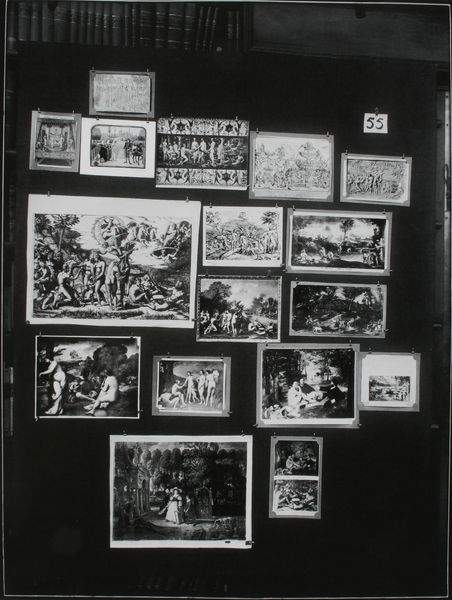
Titel: Der Bilderatlas Mnemosyne - Tafel 55
Künstler: Aby Warburg
Standort: London
Institution: Warburg Institute ©
Schlagwörter: gemälde, nackt, wasser, weiß, akte, bäume, menschen, grau, schwarz, gesellschaft, ornament, versammlung, regal, wand, rahmen, bild, wald, bilder, bücher, fotos, rand, figuren, tafel, manet, nagel, galerie, foto, photographie, buch, deko, schwarzweiß, kunst, jagd, photo, ausstellung, buchrücken, zahl, ziffer, bibliothek, sammlung, museum, london, hängung, stiche, erinnerung, fotographie, reproduktion, szenen, aufnahme, abbildungen, drucke, rahemn, zeichnungen, trist, atlas, aufnahmen, hausnummer, grafiken, bildfelder, fotografien, stellwand, photos, bilderwand, erinnerungen, wissen, fotoapparat, album, stecknadeln, warburg, photographien, aby warburg, aby, bilderatlas, mnemosyne, pinnwand, reproduktionen, pinntafel, tafel 55, bilderatlas mnemosyne, ammlung, frühstück im grünen, musee d´orsay, fotowand, 55, pinwand, reiszwecke, konvolut, bildertafel, druckerzeugnisse, aby baby, wissensorganisation